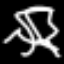
Label: squiggle